Question: We are going to develop a project in ios, So that I am learning a auto layout with scrollview, It's working fine when I added one image, When I am trying to add more than one image, I got very strange thing the first image was stretched long and its overlapping with very next image. Here is my code
'''
UIScrollView *scrollView = [[UIScrollView alloc] init];
UIImageView *imageView = [[UIImageView alloc] init];
[imageView setImage:[UIImage imageNamed:@"2.png"]];
UIImageView *imageView1 = [[UIImageView alloc] init];
[imageView1 setImage:[UIImage imageNamed:@"01.png"]];
[self.view addSubview:scrollView];
[scrollView addSubview:imageView1];
[scrollView addSubview:imageView];
scrollView.translatesAutoresizingMaskIntoConstraints = NO;
imageView.translatesAutoresizingMaskIntoConstraints = NO;
imageView1.translatesAutoresizingMaskIntoConstraints = NO;
self.imageViewPointer = imageView;
self.imageViewPointer = imageView1;
scrollView.maximumZoomScale = 2;
scrollView.minimumZoomScale = .5;
scrollView.delegate = self;
NSDictionary *viewsDictionary = NSDictionaryOfVariableBindings(scrollView,imageView,imageView1);
NSLog(@"Current views dictionary: %@", viewsDictionary);
[self.view addConstraints:[NSLayoutConstraint constraintsWithVisualFormat:@"H:|[scrollView]|" options:0 metrics: 0 views:viewsDictionary]];
[self.view addConstraints:[NSLayoutConstraint constraintsWithVisualFormat:@"V:|[scrollView]|" options:0 metrics: 0 views:viewsDictionary]];
[scrollView addConstraints:[NSLayoutConstraint constraintsWithVisualFormat:@"H:|-20-[imageView]|" options:0 metrics: 0 views:viewsDictionary]];
[scrollView addConstraints:[NSLayoutConstraint constraintsWithVisualFormat:@"V:|-415-[imageView]|" options:0
metrics: 0 views:viewsDictionary]];
[scrollView addConstraints:[NSLayoutConstraint constraintsWithVisualFormat:@"H:|[imageView1]-20-|" options:0 metrics: 0 views:viewsDictionary]];
[scrollView addConstraints:[NSLayoutConstraint constraintsWithVisualFormat:@"V:|[imageView1]-150-|" options:0 metrics: 0 views:viewsDictionary]];
'''
and I got output!!!

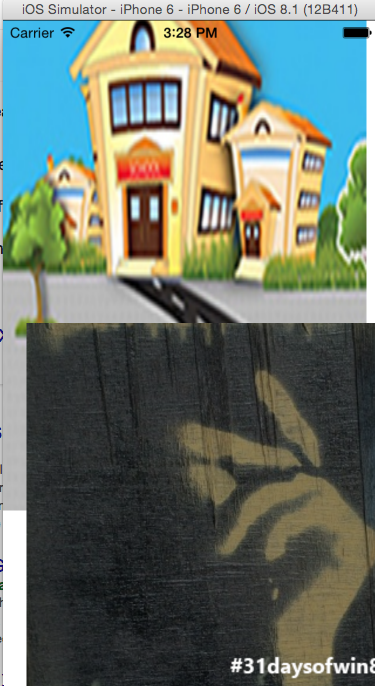
Answer: The size of your scrollView's scrollable area will be set by the constraints of its subviews.
You have 2 constraints which can be used to specify the height of the scrollable area:
1. "V:|-415-[imageView]|" This tells Auto Layout to place your image 415 points from the top of its superview and to put it 0 points from the bottom of its superview. It doesn't specify the height, but Auto Layout will use the height of the image contained in the imageView given no other constraints. Note the imageView can be stretched if necessary to meet other constraints.
2. "V:|[imageView1]-150-|" This tells Auto Layout to place your image 0 points from the top of its superview and 150 points from the bottom of its superview. It doesn't specify the height. Because of this, Auto Layout is free to stretch one of the images to satisfy both constraints.
Instead, you should provide information on how the images are spaced relative to each other. For example:
'"V:|-20-[imageView1]-20-[imageView]-20-|"'
If you are adding these images one at a time, you don't have to specify this at one time. You could add the constraints like this:
'"V:|-20-[imageView1]"'
"imageView1 is 20 points from the top of the superview"
'"V:[imageView1]-20-[imageView]"'
"imageView is 20 points below imageView1"
'"V:[imageView]-20-|"'
"imageView is 20 points from the bottom of the superview"
When you have constrained all of the image views to each other and to the top and bottom of the scrollView, Auto Layout will be able to calculate the height of the scrollView.
---
You are going to have a similar issue with your widths as well. You have constrained both of your images to both sides of the superView:
'"H:|-20-[imageView]|"'
'"H:|[imageView1]-20-|"'
Because of that, Auto Layout will stretch one of your images to meet the constraints. Only your widest image should be used to specify the width of the scrollView. All of the others should only be constrained to the left edge of the superview and leave off the trailing '|'.
Again, if you are adding these images one by one and you don't know what the widest is until you've added them all, keep track of the widest one you've seen so far and only constrain the images to the left edge. Then when you are done, add a constraint to set the width of your scroll area based upon the widest view:
'"H:|-20-[imageView]-20-|"'